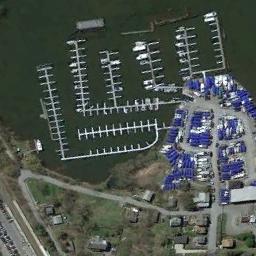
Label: harbor